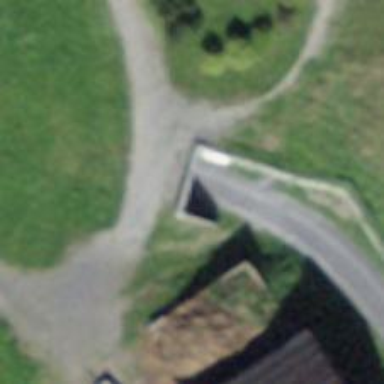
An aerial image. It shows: Residential road with tunnel.